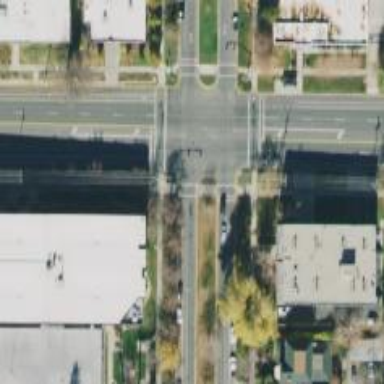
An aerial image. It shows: Crossing on the road with line markings.